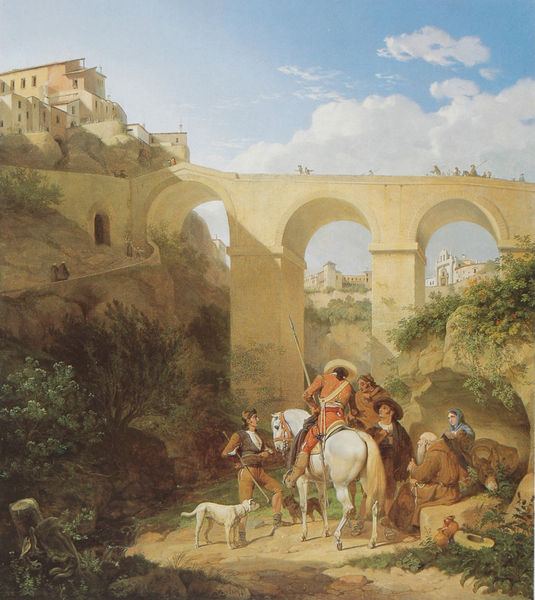
Titel: Die Brücke von Cuenca in Spanien
Künstler: Carl Wilhelm von Heideck
Standort: Leipzig
Institution: Museum der Bildenden Künste
Schlagwörter: baum, berg, blau, felsen, gemälde, gruppe, himmel, mann, schatten, weiß, wolken, bäume, frauen, grün, landschaft, menschen, stadt, braun, fenster, frau, fussgänger, hintergrund, hut, männer, gebäude, haus, hund, rot, tier, tiere, weg, wolke, beige, bart, architektur, mensch, porträt, häuser, hügel, brücke, büsche, pfad, sträucher, sitzend, pferd, reiter, spanien, farbig, bogen, italien, vedute, alter mann, stab, hang, dorf, rast, lanze, kopftuch, robe, junge, tor, bögen, alter, burg, türme, schwert, säbel, waffen, soldat, waffe, treffen, schimmel, jäger, ross, pfer, begegnung, priester, mönch, bettler, mönche, tränke, etagen, aquädukt, viadukt, speer, maria, hirte, baumstumpf, wanderung, fußweg, fra, eichhörnchen, sombrero, viaduct, wnaderung